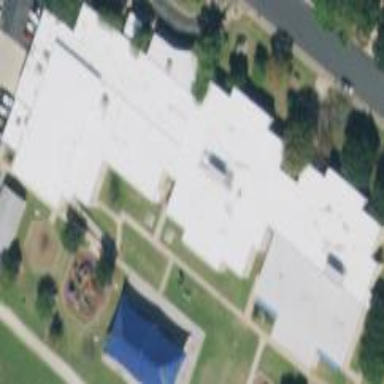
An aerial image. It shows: School building.